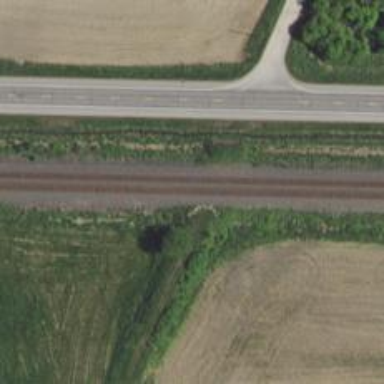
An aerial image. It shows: Railway track.